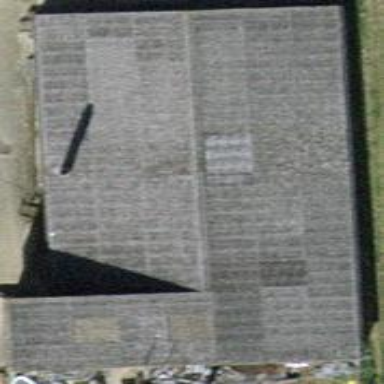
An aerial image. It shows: Farm auxiliary building with gabled roof.